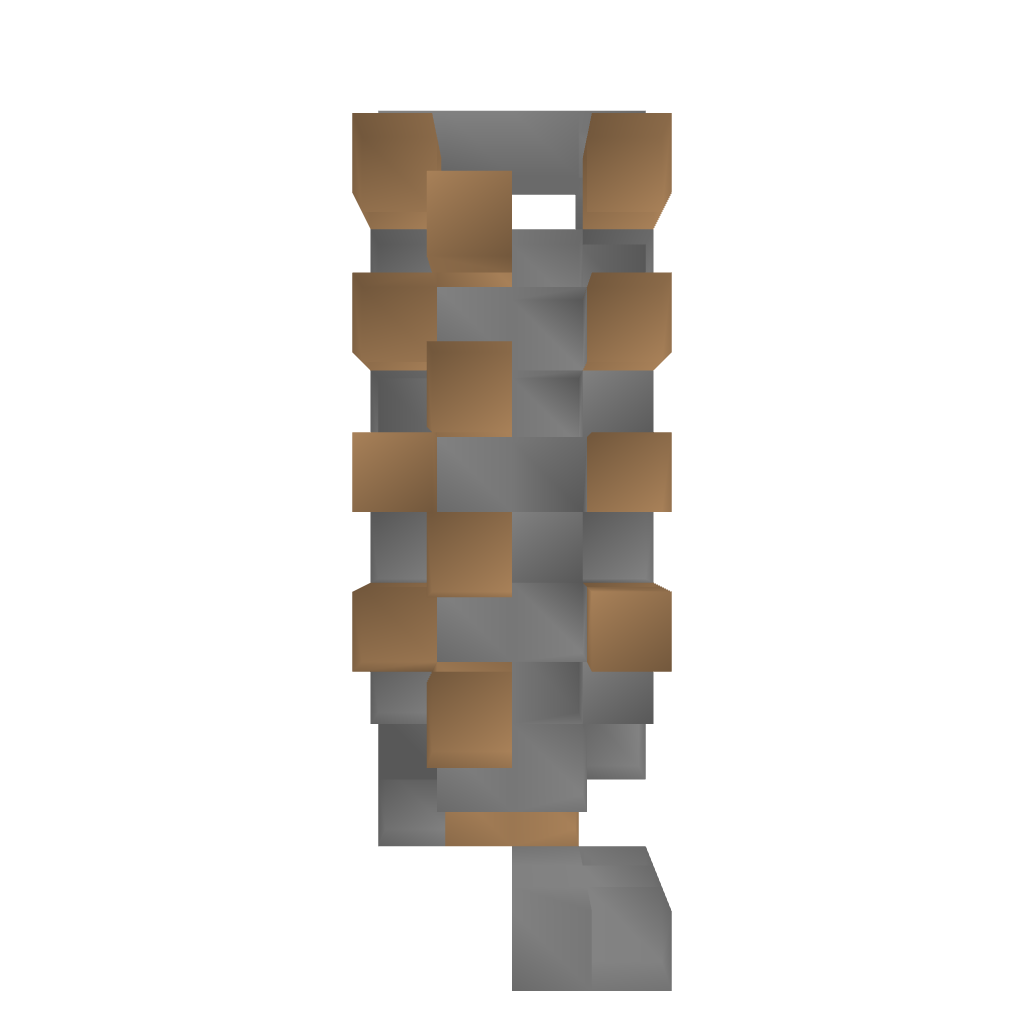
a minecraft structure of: Vertical Bulk Storage bad low quality